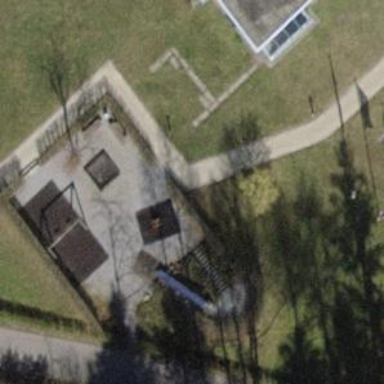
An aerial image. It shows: Playground with springy equipment.